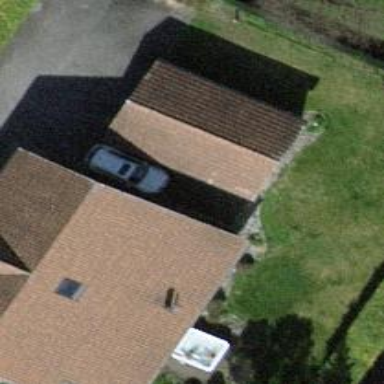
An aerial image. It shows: Garage.